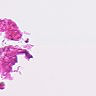
Metastatic tissue present: no